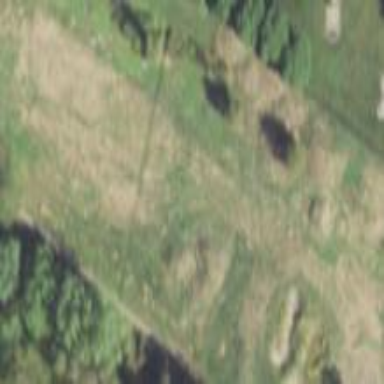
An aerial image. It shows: Golf fairway on grassland designated for leisure and sports activities.